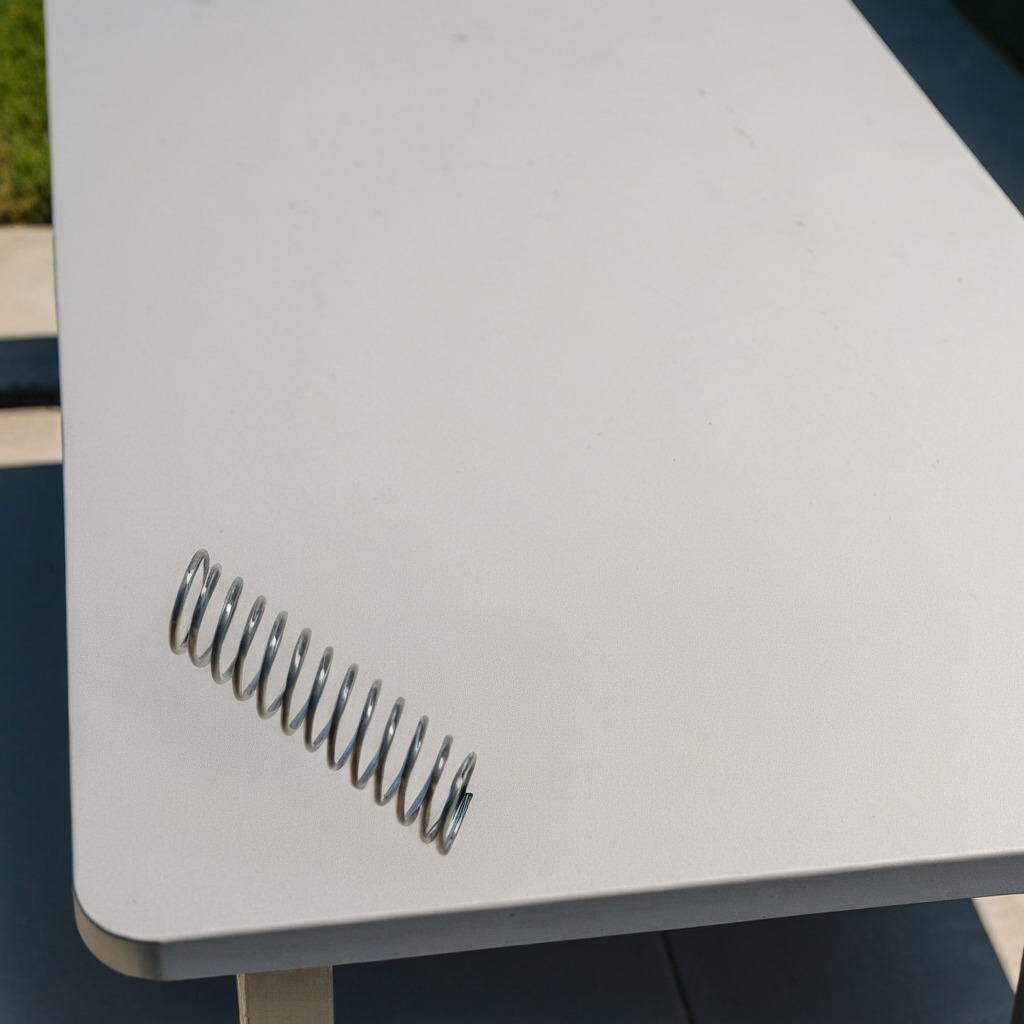
A coiled metal spring is lying on a clean utility table in a temporary outdoor tool station.